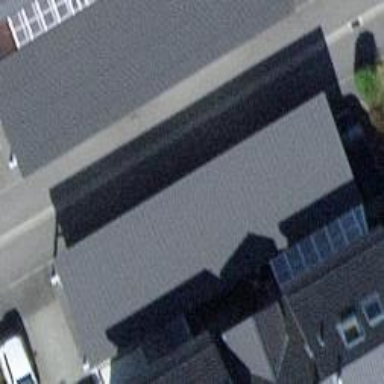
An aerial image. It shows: View of roof of building.